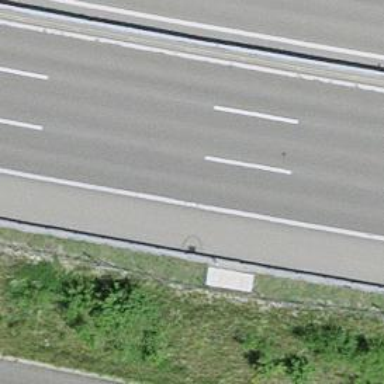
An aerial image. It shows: Asphalt motorway.